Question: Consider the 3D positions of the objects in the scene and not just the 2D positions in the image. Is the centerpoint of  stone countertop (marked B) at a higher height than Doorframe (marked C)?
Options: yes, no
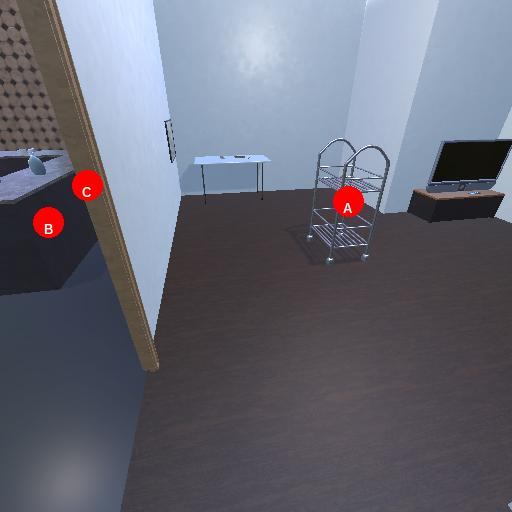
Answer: yes